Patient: sex M, age 69
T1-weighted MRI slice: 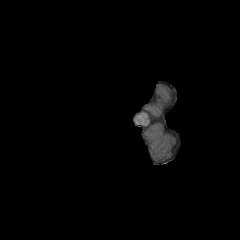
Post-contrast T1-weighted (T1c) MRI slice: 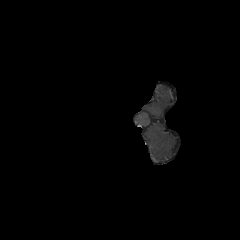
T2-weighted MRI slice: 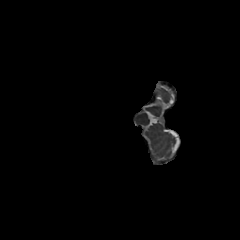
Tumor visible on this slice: no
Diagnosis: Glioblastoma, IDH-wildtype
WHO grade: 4